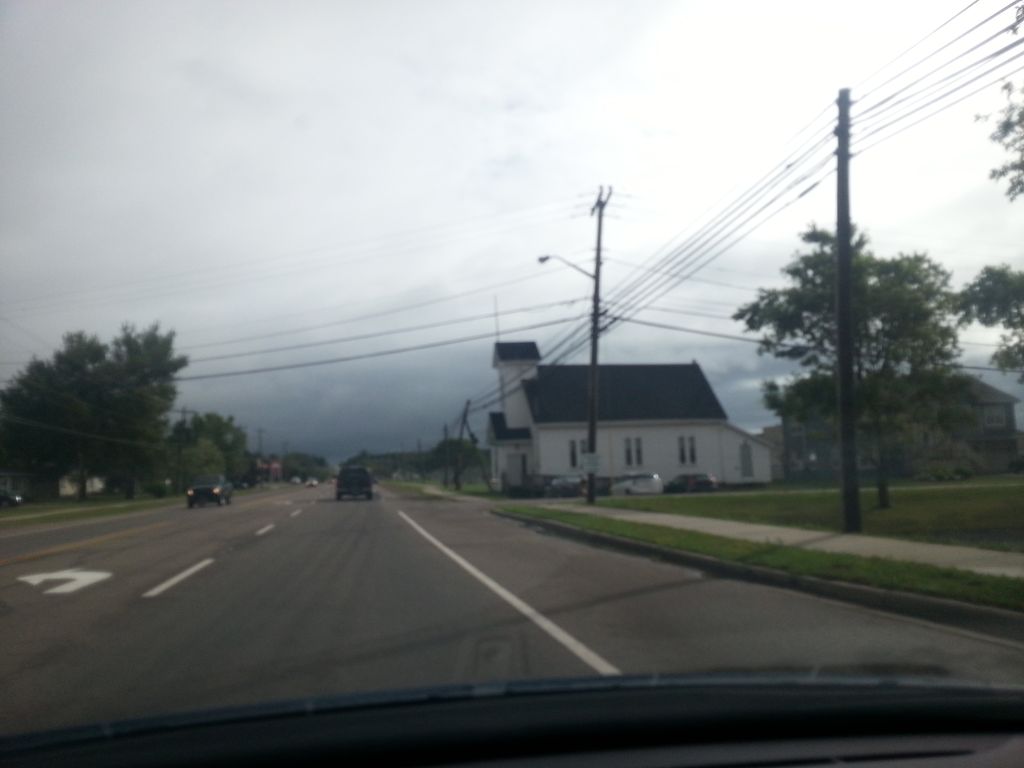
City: charlottetown